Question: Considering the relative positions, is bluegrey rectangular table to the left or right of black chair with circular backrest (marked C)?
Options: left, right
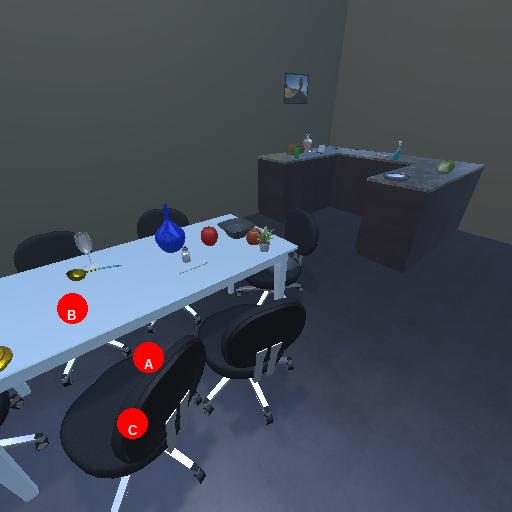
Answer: left